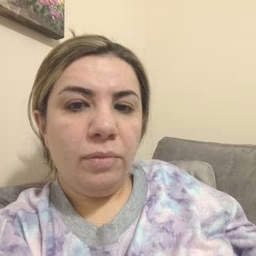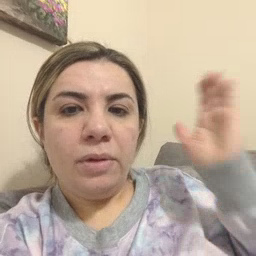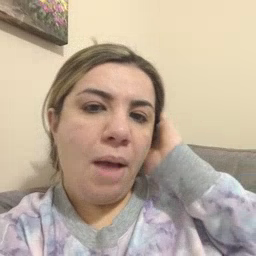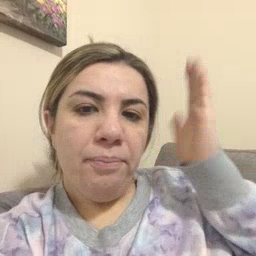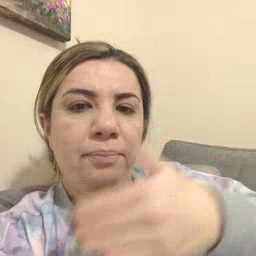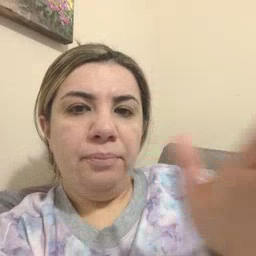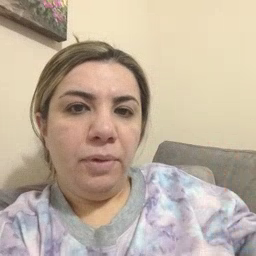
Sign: bedroom